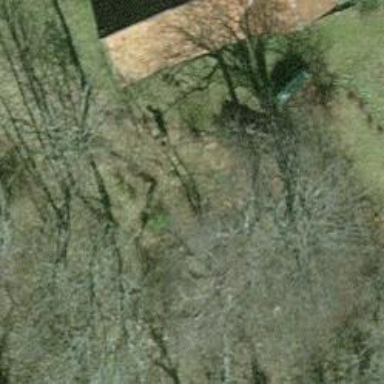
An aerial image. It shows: Single tag "natural: tree."